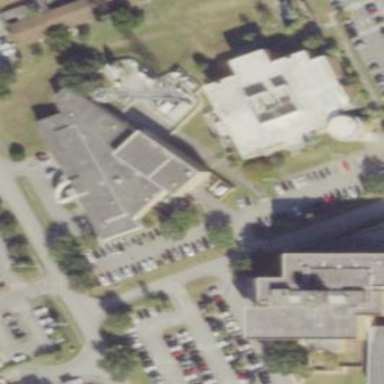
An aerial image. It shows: College building.